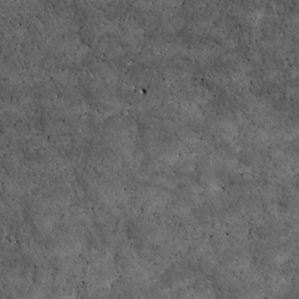
Label: non_frost